Question: Find and match the project code in another file, if a record is found, then check if the IP address value contains in that record, if yes return value YES.

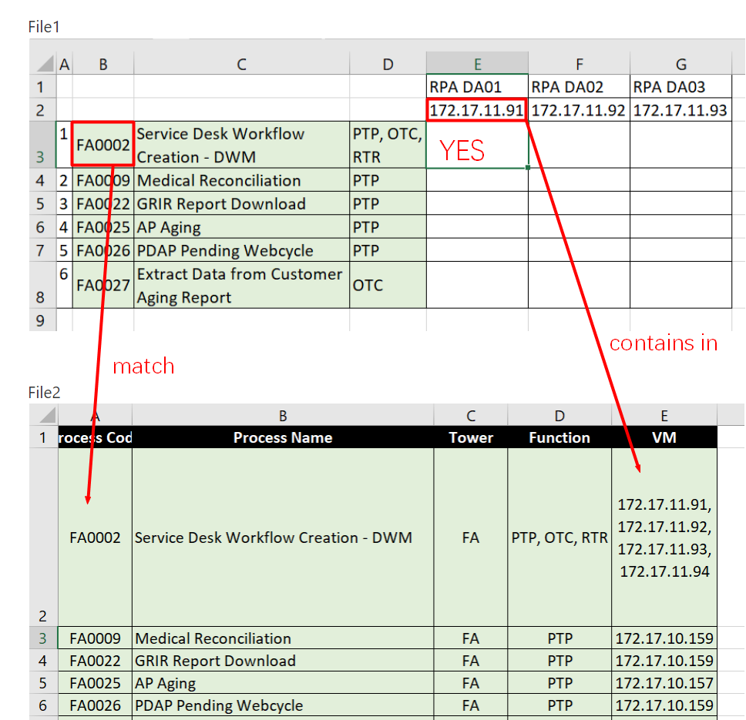
Answer: Assuming your data from File2 is in the same workbook and on a worksheet called "File2", here is one of the solutions using VLOOKUP:
'''
=IF(ISNUMBER(FIND(E$2,VLOOKUP($B3,File2!$A$2:$E$6,5,0))),"YES")
'''
If your version of excel can use XLOOKUP, here is the solution using XLOOKUP:
'''
=IF(ISNUMBER(FIND(F$2,XLOOKUP($B3,File2!$A$2:$A$6,File2!$E$2:$E$6))),"YES")
'''
Here is a screenshot of my workings:
<URL>
Let me know if you have any questions :)